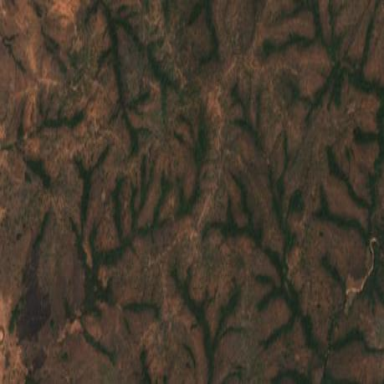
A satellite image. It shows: Forest area.